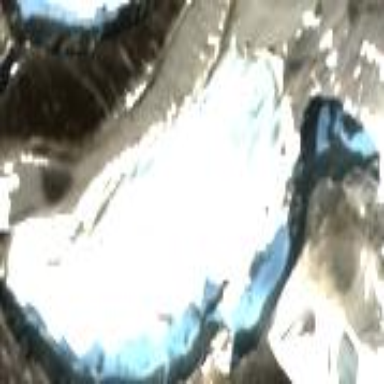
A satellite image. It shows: Stunning view of glacier.